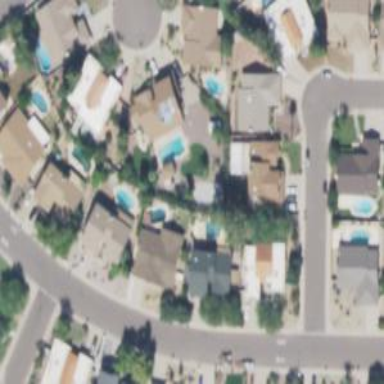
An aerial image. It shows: Neighborhood.